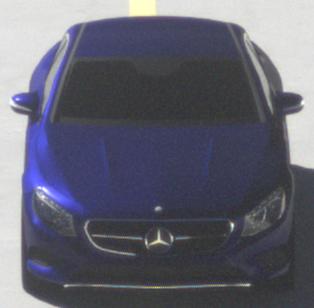
Make: Mercedes-Benz
Model: S 400 Coupé
Detailed model: S-Class (217) Coupé
Model produced from: 2015/10
Model produced until: 2017/09
Doors: 2
Color: blue
Road condition: dry road
Daytime: morning or afternoon
Contrast: high contrast